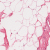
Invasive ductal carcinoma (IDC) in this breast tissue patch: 0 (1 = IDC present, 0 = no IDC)